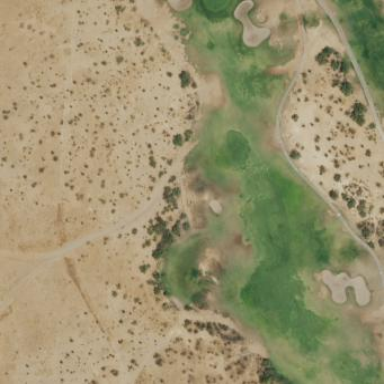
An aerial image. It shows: Rough area on grassy golf course.